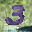
Label: 3